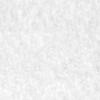
Label: no_change